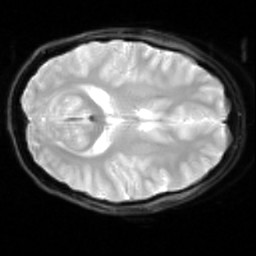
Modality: inplaneT2
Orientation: axial
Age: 21
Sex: female